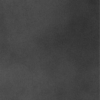
Label: dusty